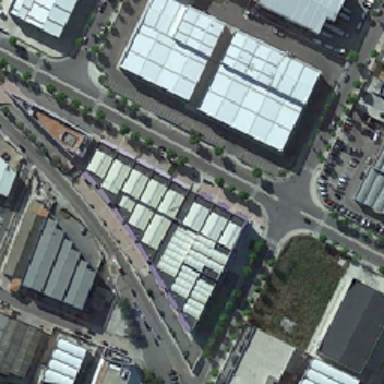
Industrial parks on the street are neatly arranged .